Field crop: maize
Growth stage: 2
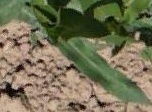
Species: maize